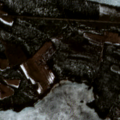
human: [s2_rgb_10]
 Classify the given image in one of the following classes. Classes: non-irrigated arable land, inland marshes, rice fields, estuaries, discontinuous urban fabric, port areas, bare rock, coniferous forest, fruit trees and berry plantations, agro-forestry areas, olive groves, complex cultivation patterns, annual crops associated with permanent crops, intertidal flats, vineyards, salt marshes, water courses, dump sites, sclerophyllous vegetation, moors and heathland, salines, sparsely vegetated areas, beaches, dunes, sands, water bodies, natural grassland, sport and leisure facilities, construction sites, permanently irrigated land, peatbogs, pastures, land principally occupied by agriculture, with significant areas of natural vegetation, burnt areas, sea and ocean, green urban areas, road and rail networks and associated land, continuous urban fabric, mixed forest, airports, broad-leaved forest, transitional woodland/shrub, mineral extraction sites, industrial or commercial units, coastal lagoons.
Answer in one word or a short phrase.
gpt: land principally occupied by agriculture, with significant areas of natural vegetation, coniferous forest, water bodies